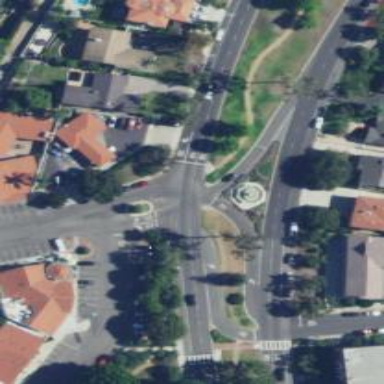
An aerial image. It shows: Solid stop line on the road.